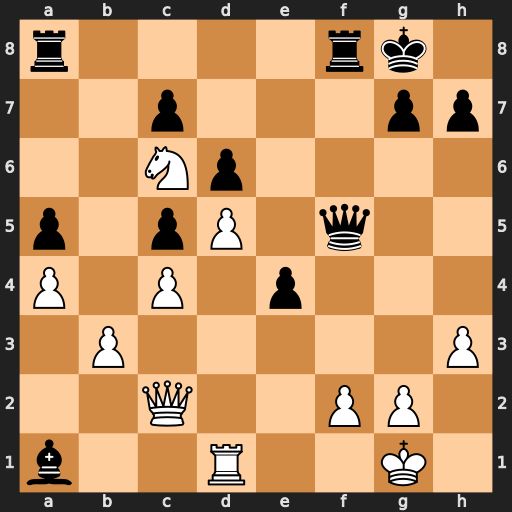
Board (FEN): r4rk1/2p3pp/2Np4/p1pP1q2/P1P1p3/1P5P/2Q2PP1/b2R2K1
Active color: w
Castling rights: -
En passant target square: -
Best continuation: Ne7+ Kh8 Nxf5